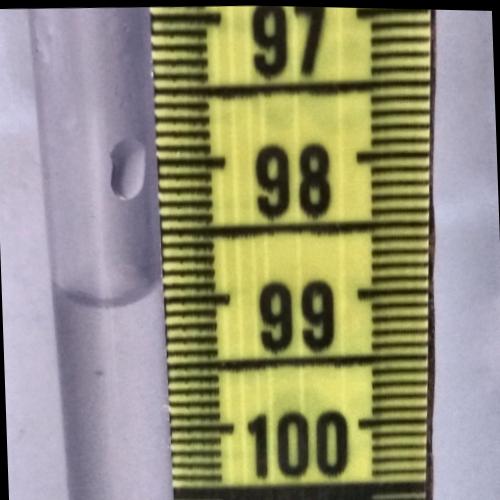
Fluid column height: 99.0 cm